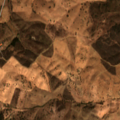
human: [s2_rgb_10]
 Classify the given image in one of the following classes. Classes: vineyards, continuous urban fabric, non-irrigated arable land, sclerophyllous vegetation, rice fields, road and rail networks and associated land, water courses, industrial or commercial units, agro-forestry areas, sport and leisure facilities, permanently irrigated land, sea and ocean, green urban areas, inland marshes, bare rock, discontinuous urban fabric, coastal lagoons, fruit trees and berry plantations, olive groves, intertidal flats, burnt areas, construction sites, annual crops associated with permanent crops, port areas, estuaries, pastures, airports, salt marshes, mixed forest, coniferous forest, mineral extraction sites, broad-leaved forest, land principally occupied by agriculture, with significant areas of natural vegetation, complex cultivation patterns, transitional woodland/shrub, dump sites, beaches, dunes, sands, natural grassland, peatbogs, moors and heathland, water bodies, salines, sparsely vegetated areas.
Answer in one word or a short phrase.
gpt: pastures, agro-forestry areas, broad-leaved forest, transitional woodland/shrub